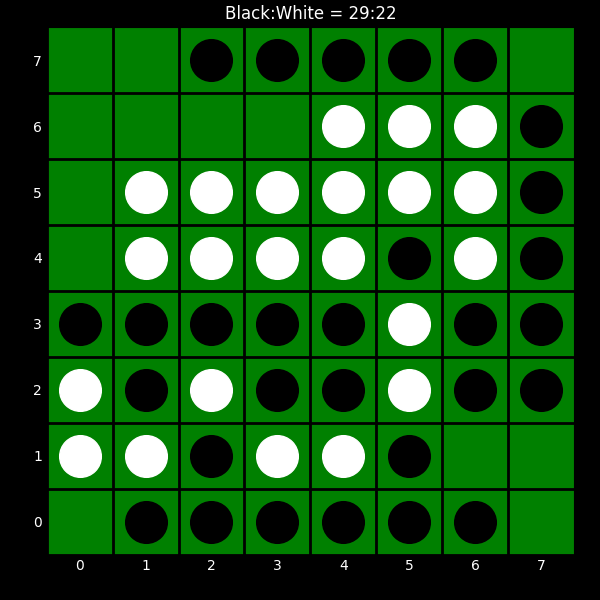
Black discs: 29
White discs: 22